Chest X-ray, PA view. Patient: 59 years old, sex F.
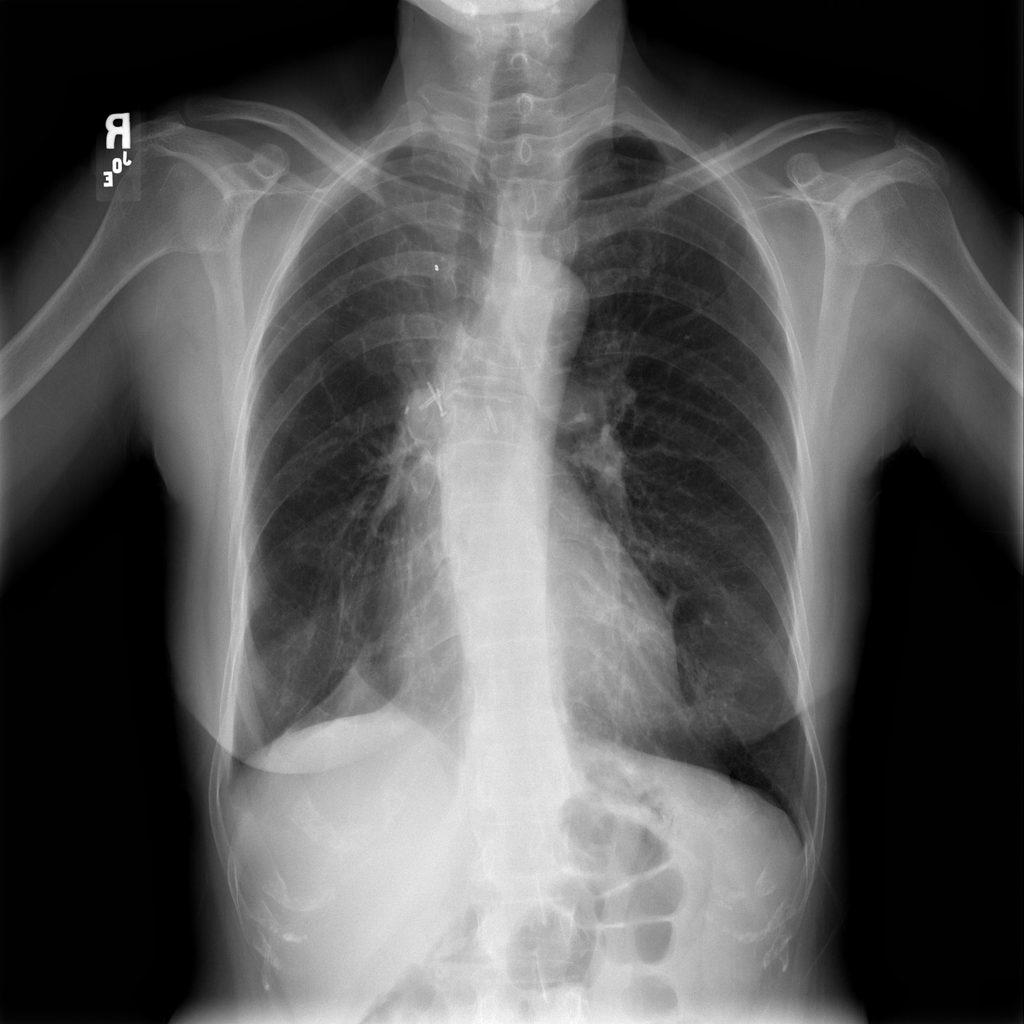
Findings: Pleural_Thickening